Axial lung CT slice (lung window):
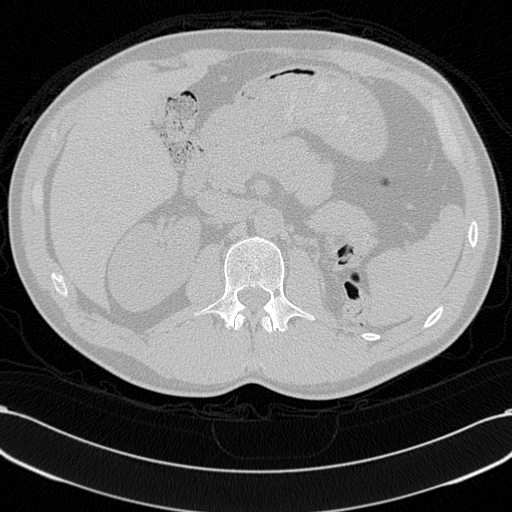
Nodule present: no